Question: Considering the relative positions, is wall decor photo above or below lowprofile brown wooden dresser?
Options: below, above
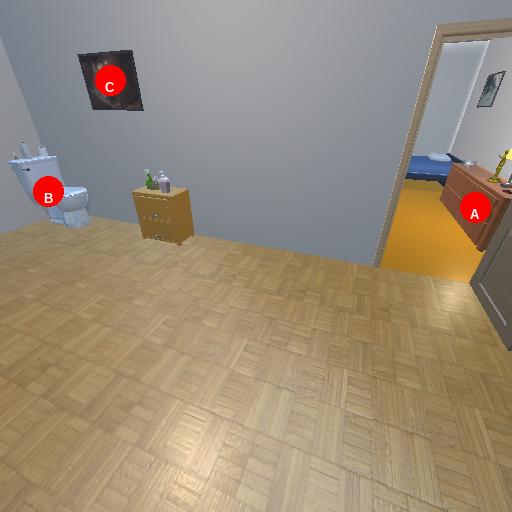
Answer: below